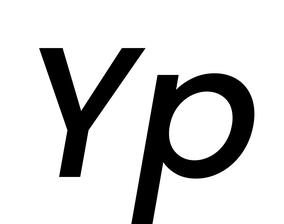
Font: Poppins-MediumItalic